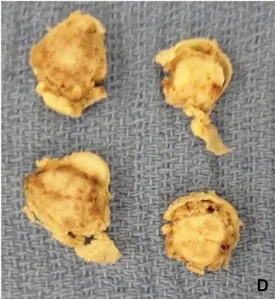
That surrounded the spinal cord but did not infiltrate it on cross-sections grossly.
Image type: medical_photograph (other_medical_photograph)